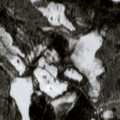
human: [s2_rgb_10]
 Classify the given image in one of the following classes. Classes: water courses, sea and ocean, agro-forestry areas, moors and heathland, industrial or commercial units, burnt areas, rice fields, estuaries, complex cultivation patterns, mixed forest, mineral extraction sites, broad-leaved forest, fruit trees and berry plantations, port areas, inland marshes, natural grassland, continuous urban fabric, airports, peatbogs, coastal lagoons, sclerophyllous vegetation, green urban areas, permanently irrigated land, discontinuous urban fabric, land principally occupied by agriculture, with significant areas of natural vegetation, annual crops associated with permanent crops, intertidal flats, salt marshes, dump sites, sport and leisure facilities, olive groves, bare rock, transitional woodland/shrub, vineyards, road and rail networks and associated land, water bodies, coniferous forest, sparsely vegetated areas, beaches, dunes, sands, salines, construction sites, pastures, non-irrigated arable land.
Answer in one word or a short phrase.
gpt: coniferous forest, mixed forest